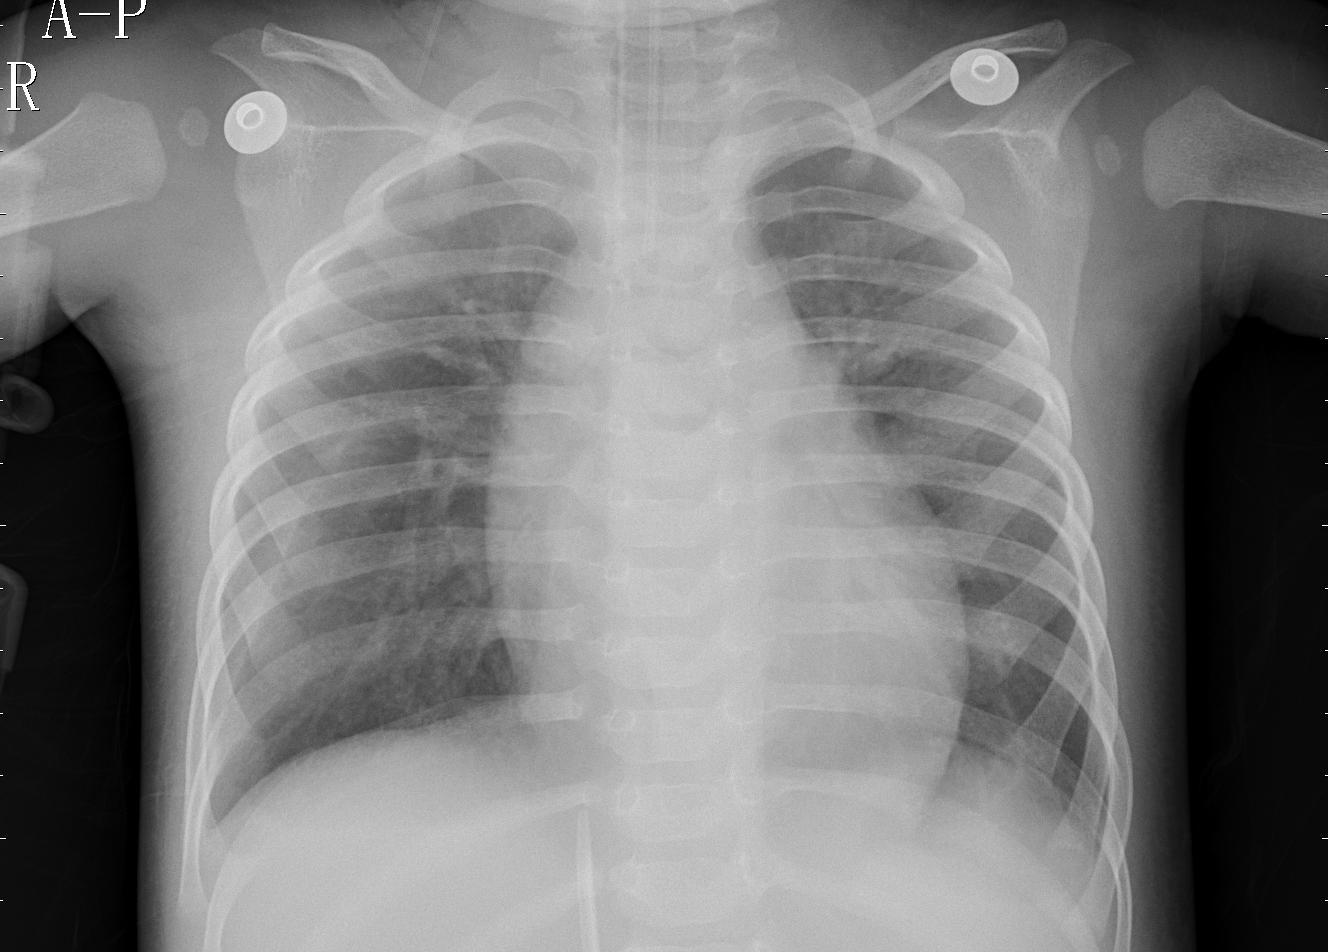
Diagnosis: PNEUMONIA